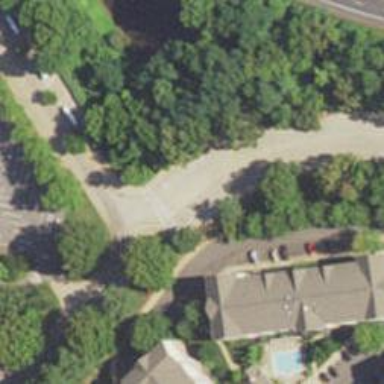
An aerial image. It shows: Marked crossing on footway.